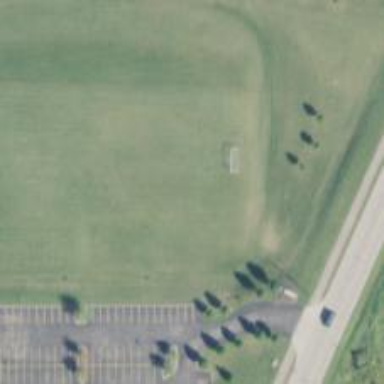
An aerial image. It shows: Soccer pitch for leisureland activities.